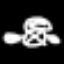
Label: squiggle